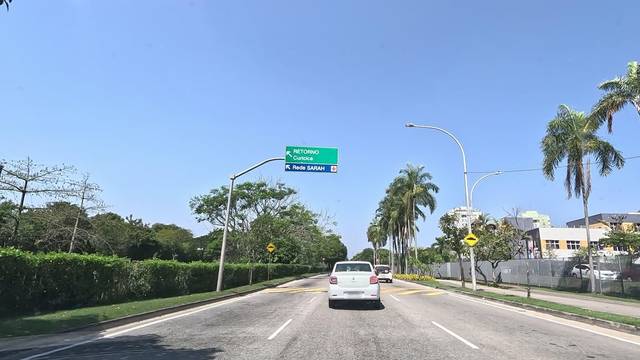
Region: Brazil
Coordinates: -22.968, -43.382